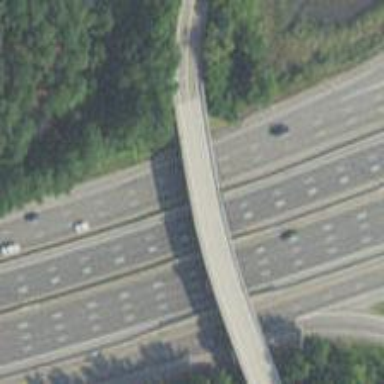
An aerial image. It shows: Tertiary link road passing over bridge.